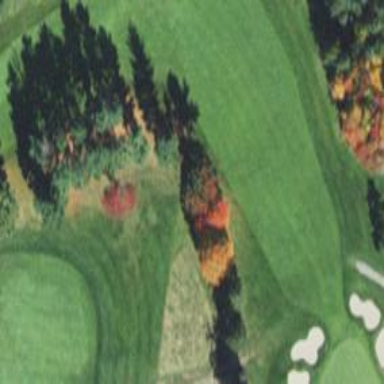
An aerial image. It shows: Grassy area designated as golf fairway.